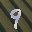
Label: 9